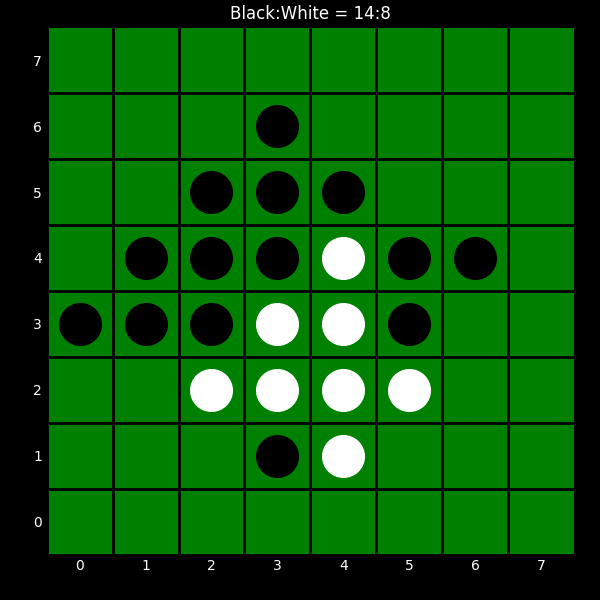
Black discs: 14
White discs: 8